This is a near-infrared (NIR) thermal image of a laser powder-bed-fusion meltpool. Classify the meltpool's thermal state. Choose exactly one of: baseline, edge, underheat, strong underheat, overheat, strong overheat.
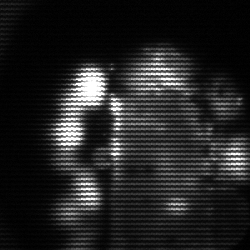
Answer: strong underheat